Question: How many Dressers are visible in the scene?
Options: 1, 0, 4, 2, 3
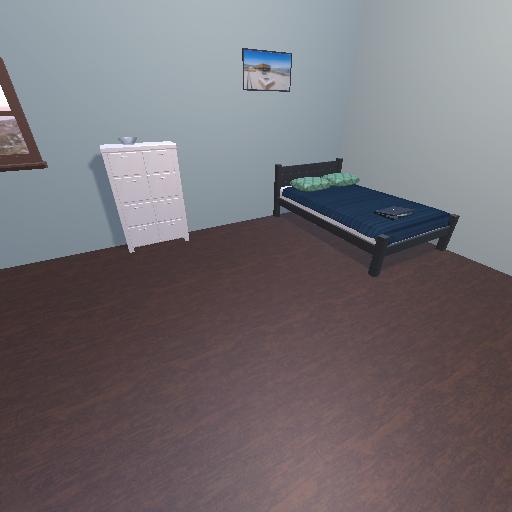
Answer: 1